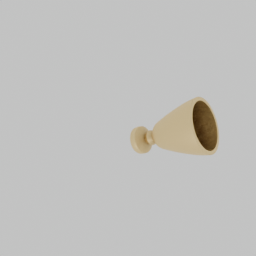
Label: decoration